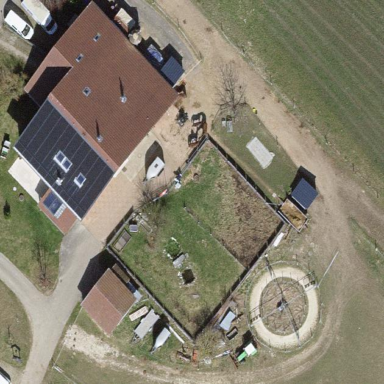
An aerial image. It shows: Farmyard area.